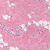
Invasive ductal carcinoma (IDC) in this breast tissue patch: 0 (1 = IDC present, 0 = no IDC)